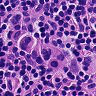
Metastatic tissue present: yes